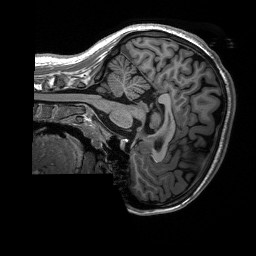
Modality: T1w
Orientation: sagittal
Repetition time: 8 s
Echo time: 0.066 s